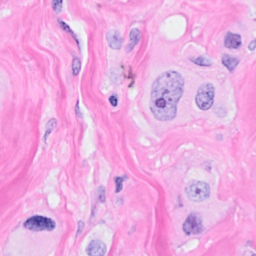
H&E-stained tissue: Breast